Question: We have an iOS that we currently do an animation to set the alpha on a contained view to 0. Something like this:
'''
[UIView animateWithDuration:1.0f animations:^{
self.jtContained.view.alpha = 1.0f;
}];
'''
self.jtContained is a contained controller that represents the bottom half of its container controller; this removes all of the touch functionality in this contained controller. We're thinking it might be more intuitive to have essentially an animated mask on this contained controller. Here's a quick 5 minute photoshop of what we want (ie not animating it down but rather masking out the contained controller):

Is there a prebuilt way of doing this using either UIView animations or Core Animation? I was even thinking of just iterating through the view and setting the pixels to 0. Sorry if this is a naive question but I find some of the Core Animation docs overwhelming.
thx in advance
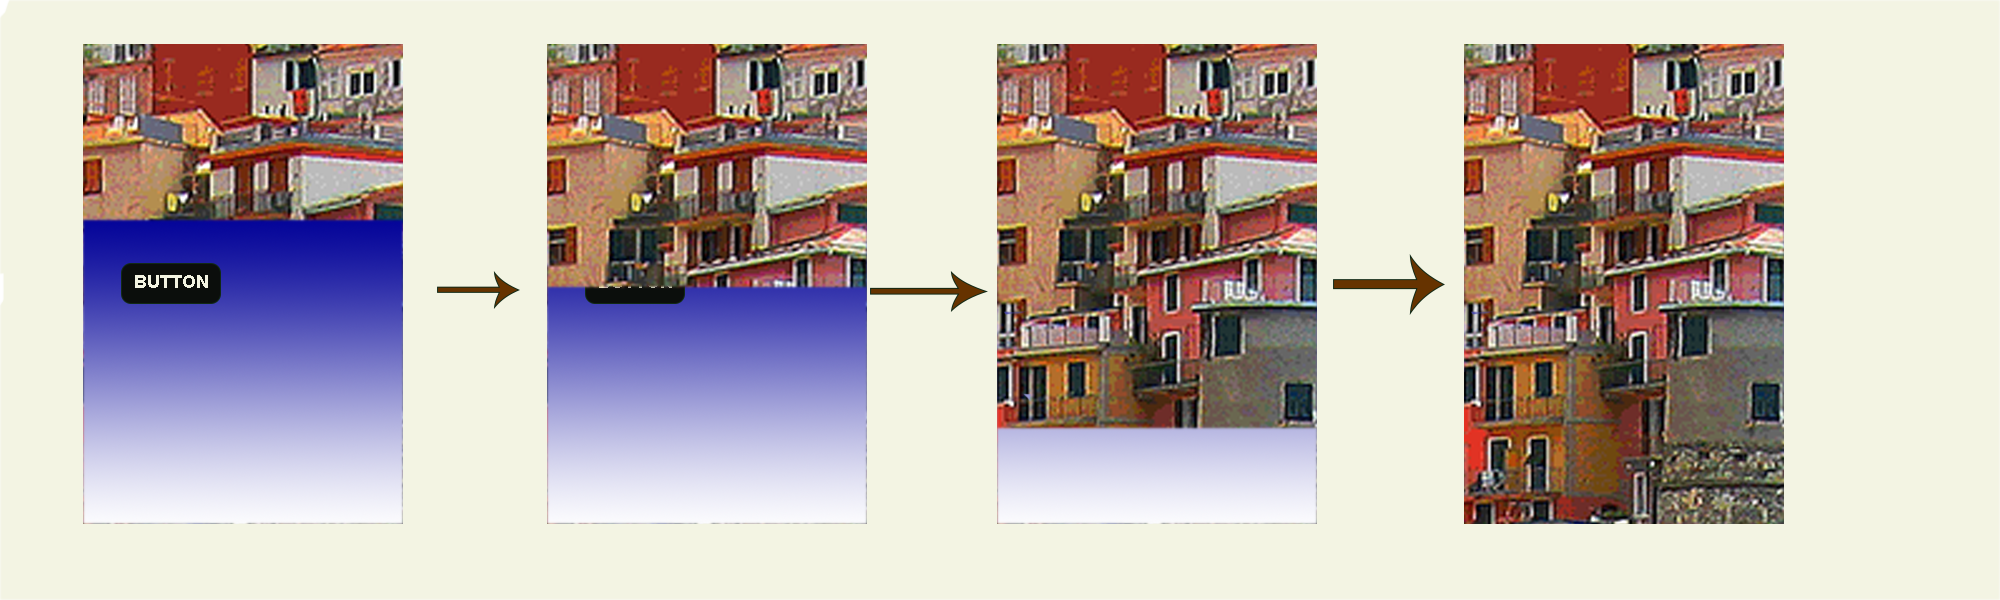
Answer: What you want to do is to create a CAShapeLayer and make it the mask layer of your view's layer. Then add a CGPath to the shape layer that is the full size of the view. (You'd create a path that starts at one corner of your view and moves around the corners in a circle, creating a rectangular path.)
When you want to mask away your view, you'd replace the path with another rectangular path with zero area. (The first path might walk around the corners from top_left, top_right, bottom_right, bottom_left, close. The empty path would go top_left, top_right, top_left, top_right, close.)
Core Animation will animate the change to the path that defines the shape layer, and since the path is a mask for your view's layer, the mask animates, hiding your view.
The key thing with making this animate correctly is that the starting and ending paths must have the same number of points. That's why I describe creating a 4-point path and another EMPTY 4-point path. When you do that, Core Animation animates the movement of the points, and you get the effect you want. If your starting and ending paths have different numbers of control points, or the control points are in a different order, "the results are undefined" and usually not at all what you want.
What you are asking about is a reveal animation, which would simply be the reverse of what I describe above.
I have a demo project on github called <URL> that shows the idea. Look at the code behind the "Mask Animation" button. That code creates a "clock wipe" animation, which is a lot more complex than the simple reveal that you want to do.
P.S. If this post helps you, please remember to mark it as answering your question (and up-vote it.)